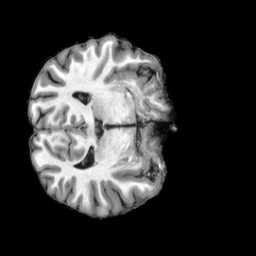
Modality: T1w
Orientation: axial
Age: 18
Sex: male
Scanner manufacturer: siemens
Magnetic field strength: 3 T
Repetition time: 2.5 s
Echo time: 0.00222 s